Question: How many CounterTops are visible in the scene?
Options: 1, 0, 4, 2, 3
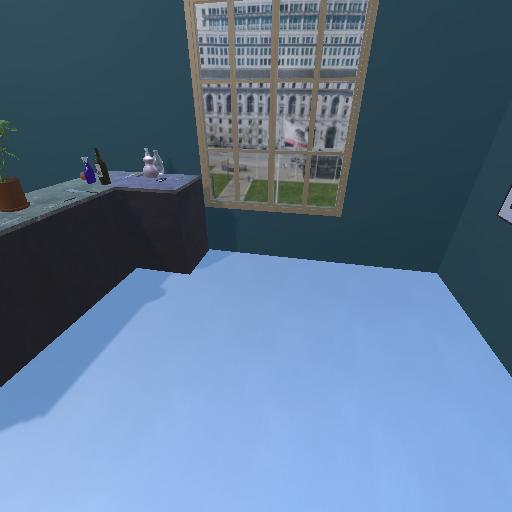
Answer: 1